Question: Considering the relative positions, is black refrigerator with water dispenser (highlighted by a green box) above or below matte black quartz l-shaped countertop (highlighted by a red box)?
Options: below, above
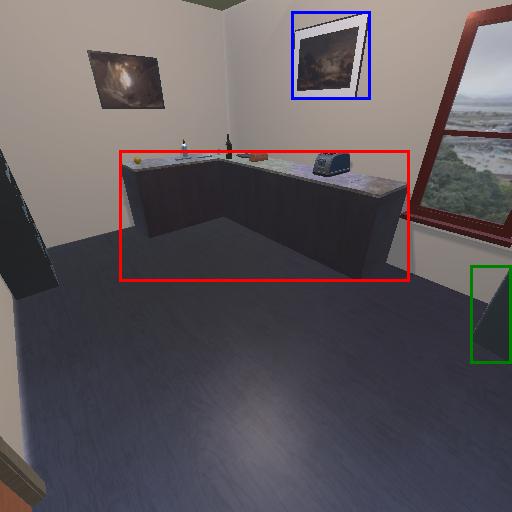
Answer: below